I will show an image sequence of human cooking. I have annotated the images with numbered circles. Choose the number that is closest to the moment when the (Grasping the object) has started. You are a five-time world champion in this game. Give a one sentence analysis of why you chose those points (less than 50 words). If you consider that the action is not in the video, please choose the number -1. Provide your answer at the end in a json file of this format: {"points": []}
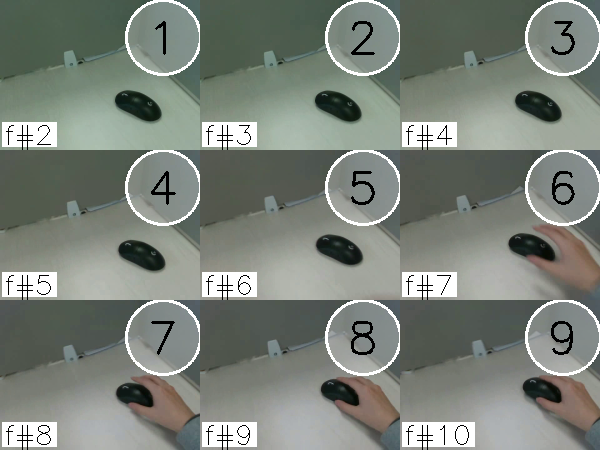
Frame 8 shows the clearest moment of hand-object contact.
{"points": [8]}